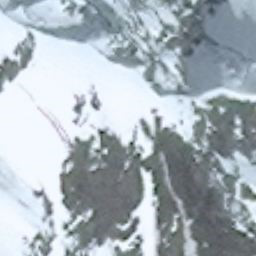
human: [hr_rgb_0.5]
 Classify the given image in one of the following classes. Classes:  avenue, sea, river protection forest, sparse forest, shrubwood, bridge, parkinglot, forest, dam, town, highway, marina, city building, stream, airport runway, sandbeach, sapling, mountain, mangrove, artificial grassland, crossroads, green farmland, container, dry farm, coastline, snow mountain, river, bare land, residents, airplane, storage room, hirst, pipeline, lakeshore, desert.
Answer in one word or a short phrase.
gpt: snow mountain